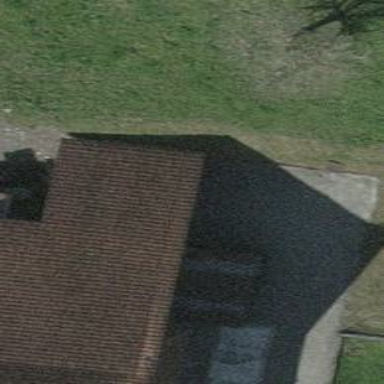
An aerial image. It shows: View of roof of building.